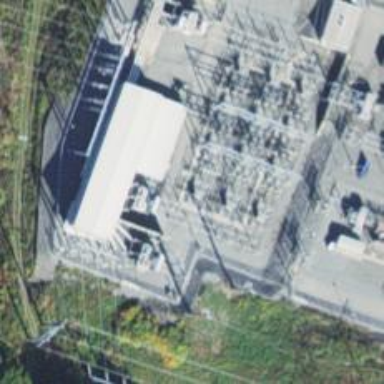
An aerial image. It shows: Switch used for power control.